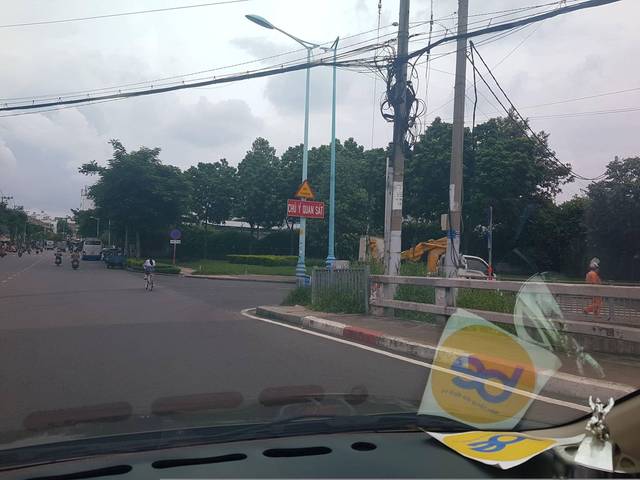
Region: Vietnam
Coordinates: 10.811, 106.704